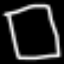
Label: square